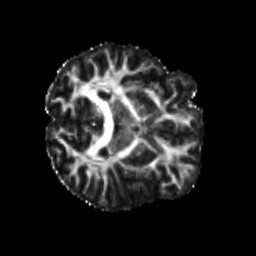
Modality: FA
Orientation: axial
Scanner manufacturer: siemens
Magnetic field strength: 3 T
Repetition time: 4 s
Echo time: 0.0594 s